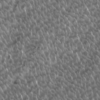
Label: not_dusty